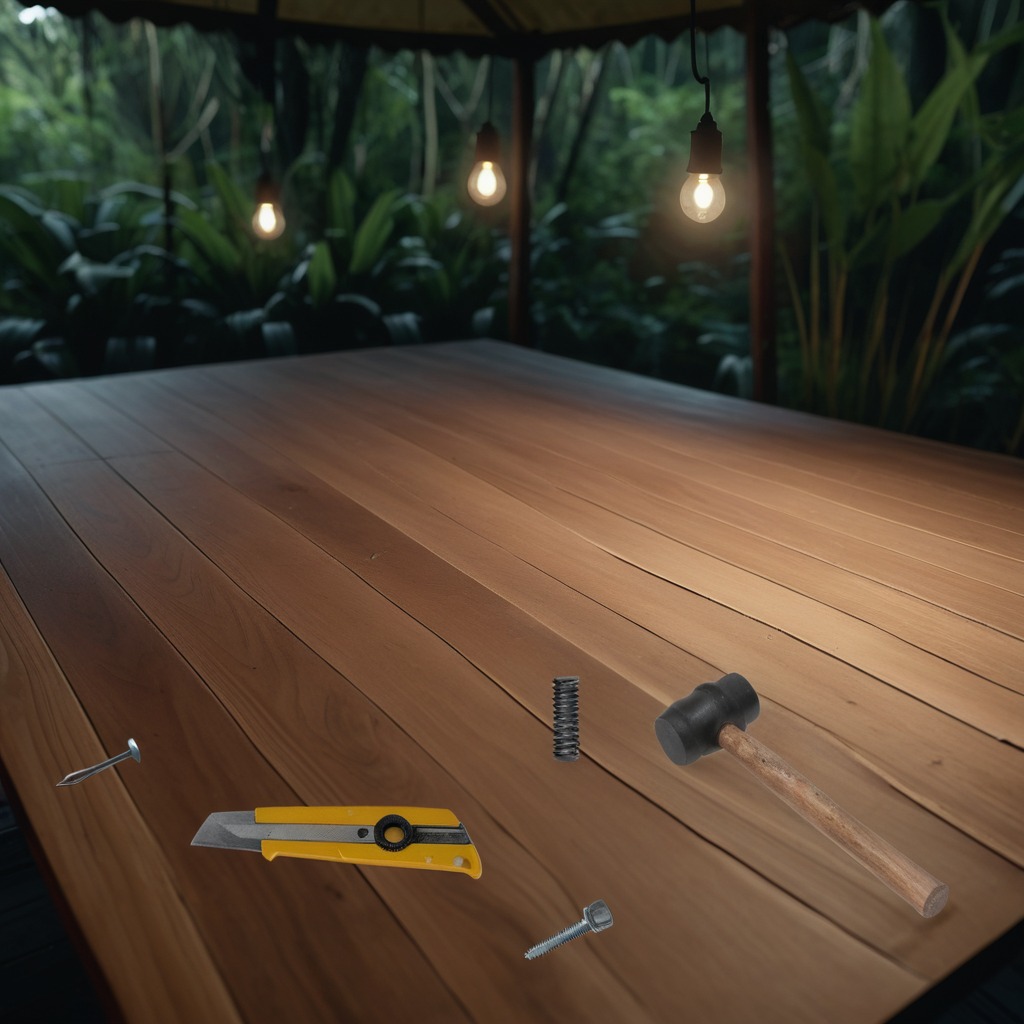
A utility knife, a metal machine screw, an iron nail, a hammer, and a coiled metal spring are lying on the wooden table.